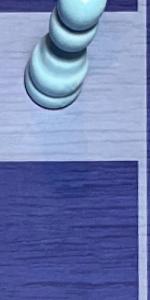
Label: Empty